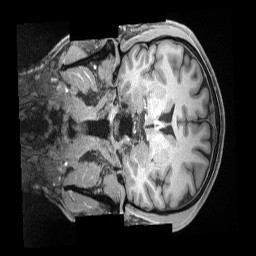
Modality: T1w
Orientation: coronal
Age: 50
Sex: male
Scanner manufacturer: siemens
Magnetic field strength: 3 T
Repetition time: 2.3 s
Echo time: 0.00186 s